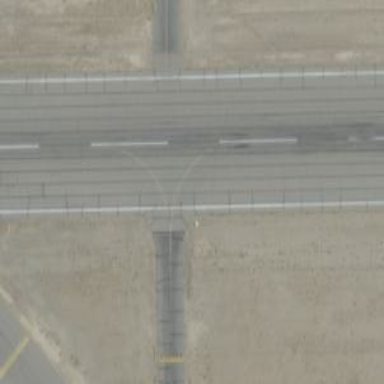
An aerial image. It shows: Asphalt runway at the airport.